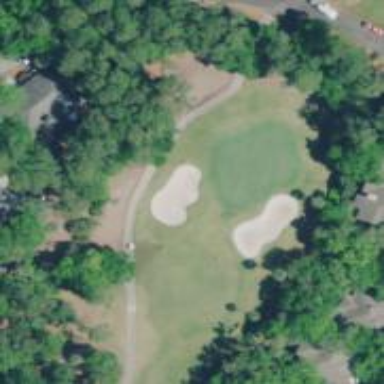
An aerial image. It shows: View of golf hole.